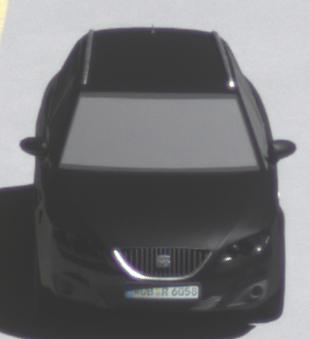
Make: SEAT
Model: Exeo ST 1.6
Detailed model: Exeo (3R) ST
Model produced from: 2010/05
Model produced until: 2010/08
Doors: 5
Color: black
Road condition: wet road
Daytime: midday
Contrast: high contrast